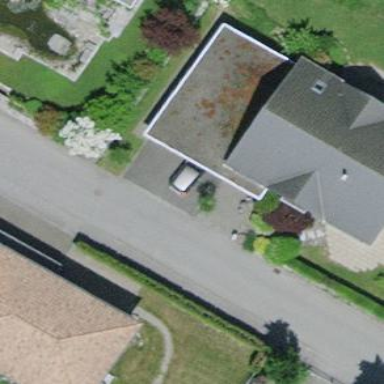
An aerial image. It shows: Garage.